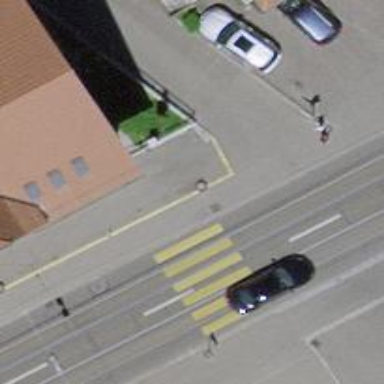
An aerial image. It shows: Kerb serving as barrier.